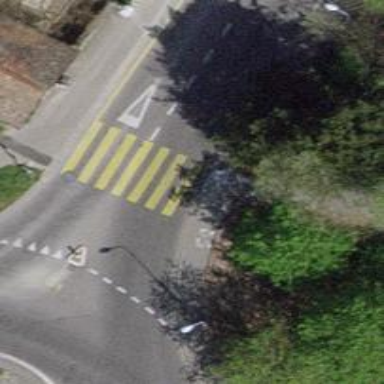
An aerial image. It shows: Uncontrolled zebra crossing with notable zebra markings.